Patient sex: M
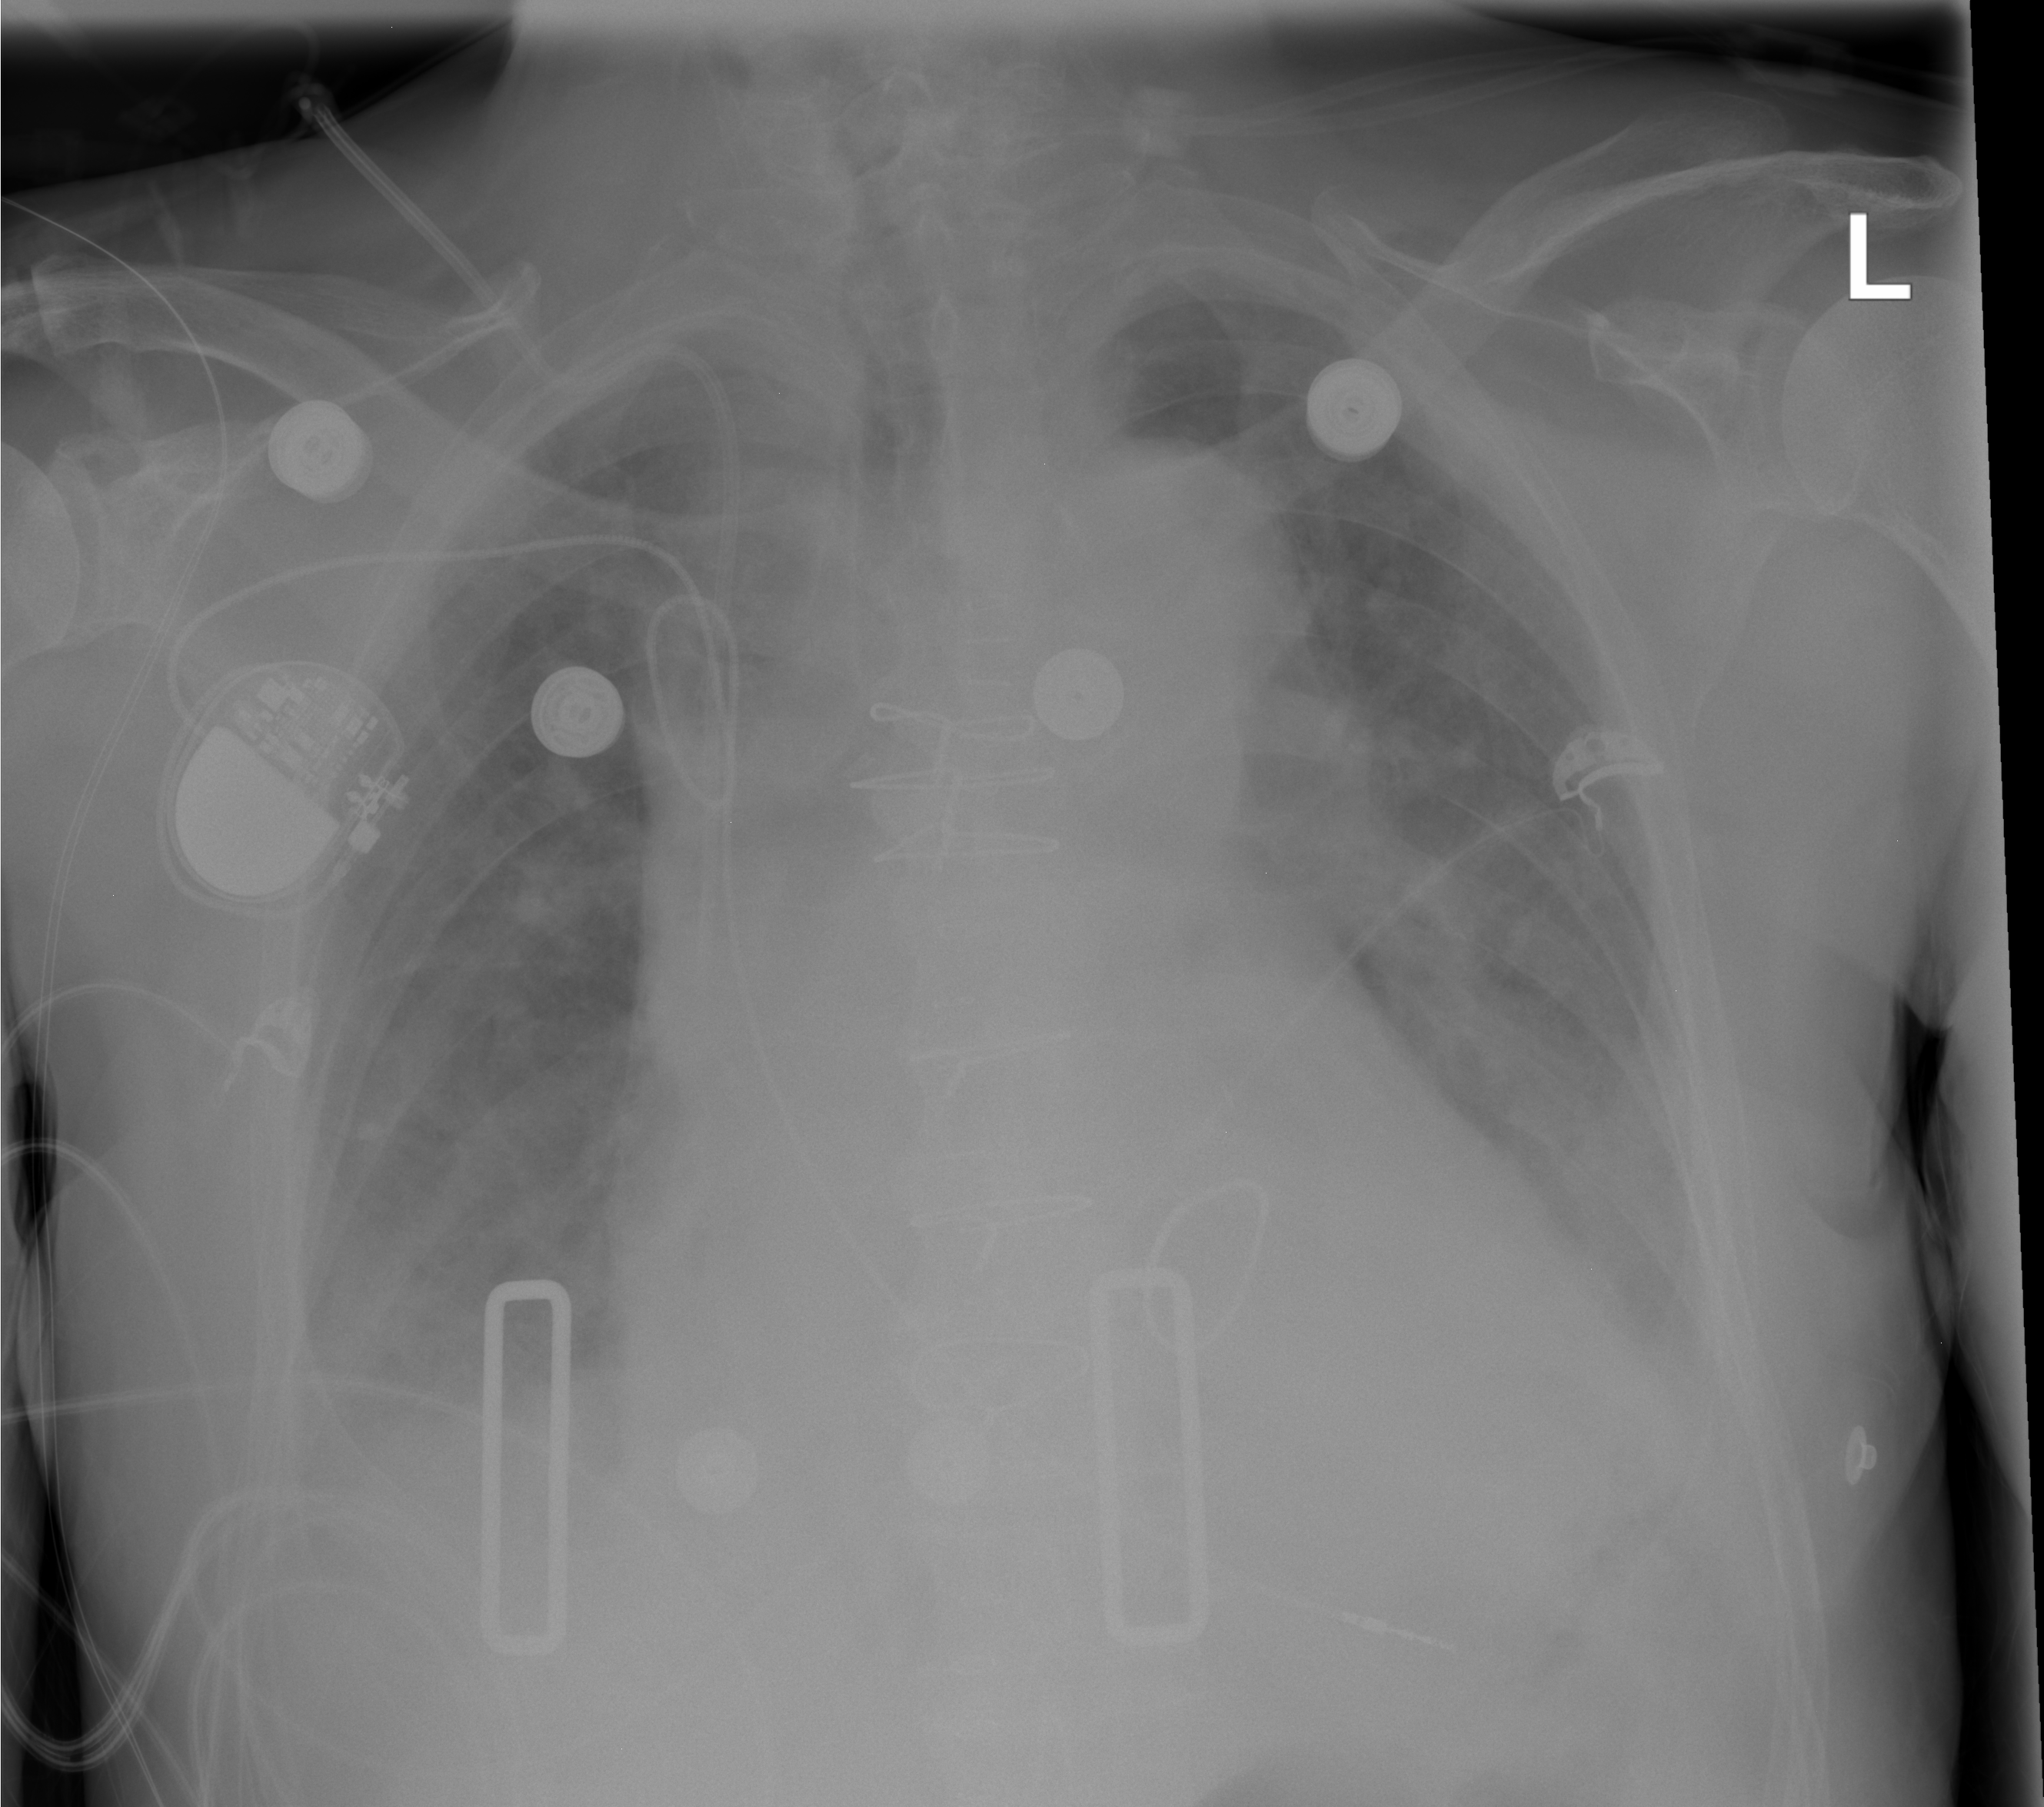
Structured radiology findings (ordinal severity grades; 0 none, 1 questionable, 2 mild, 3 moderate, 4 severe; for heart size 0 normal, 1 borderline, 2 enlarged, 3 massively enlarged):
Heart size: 2
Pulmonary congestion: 2
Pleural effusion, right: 2
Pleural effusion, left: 2
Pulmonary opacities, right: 0
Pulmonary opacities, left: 0
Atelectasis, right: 2
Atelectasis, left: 2